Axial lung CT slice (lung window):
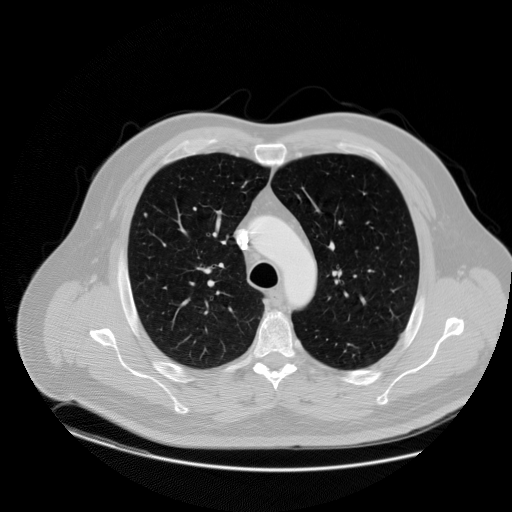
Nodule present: no